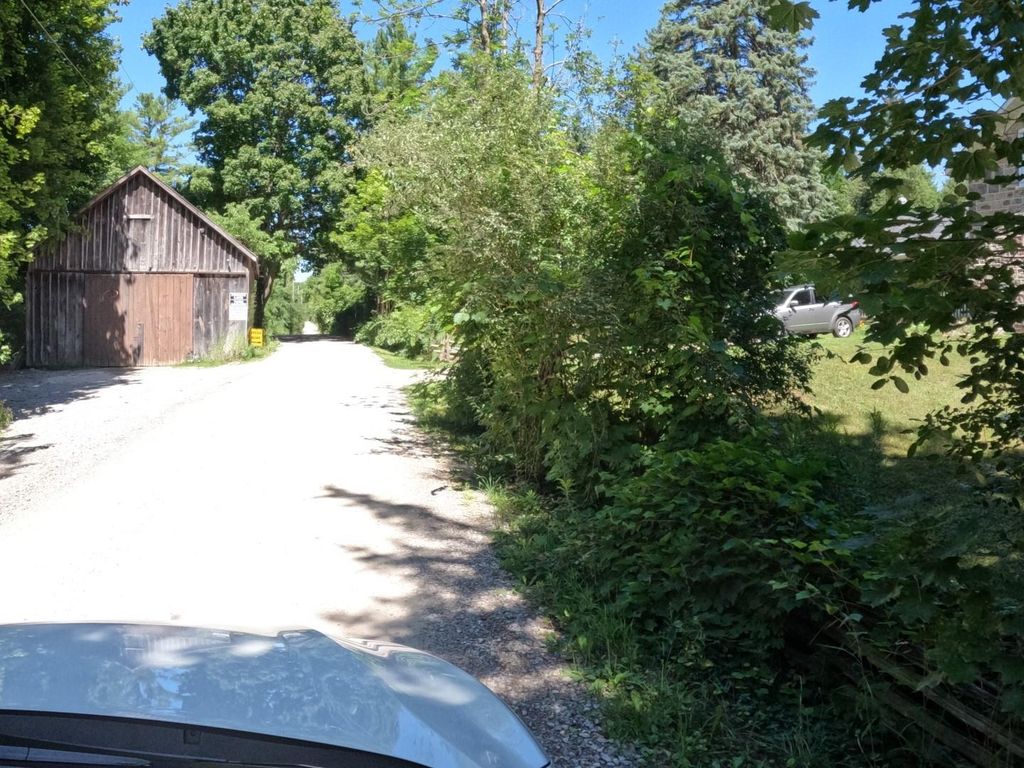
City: kitchener-waterloo